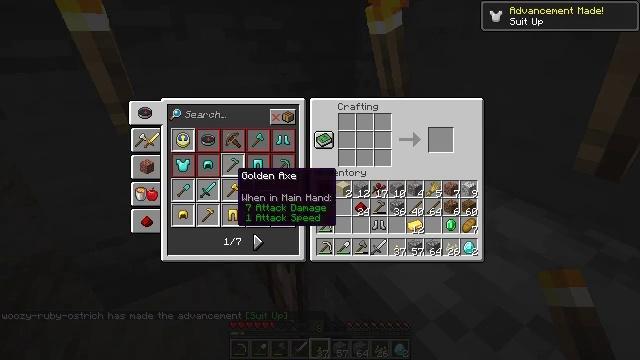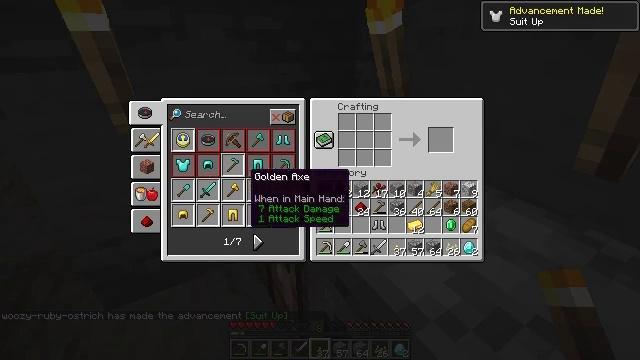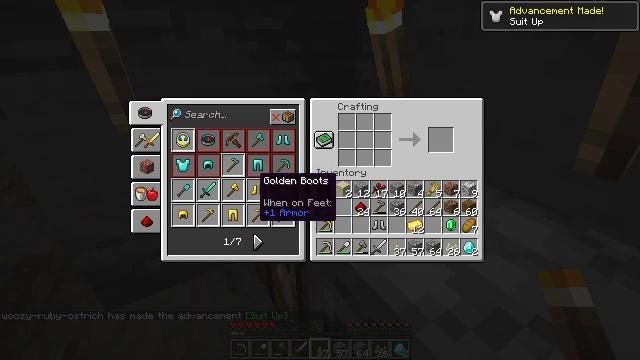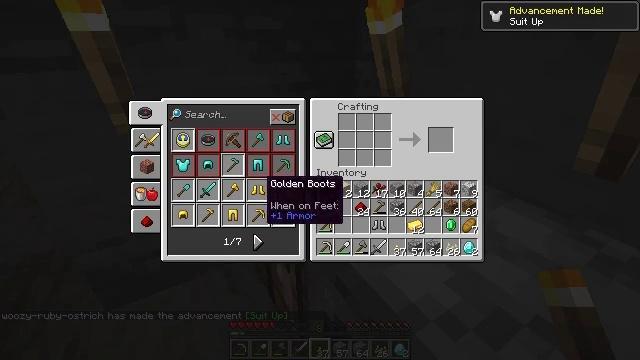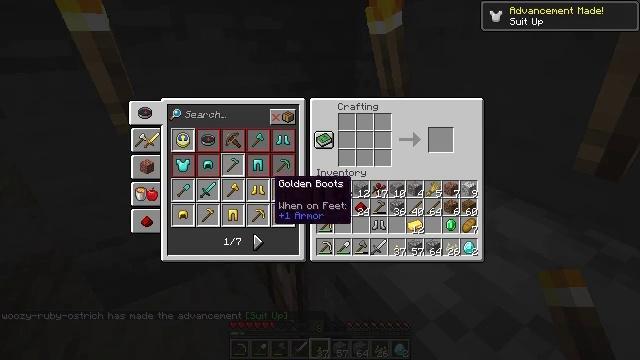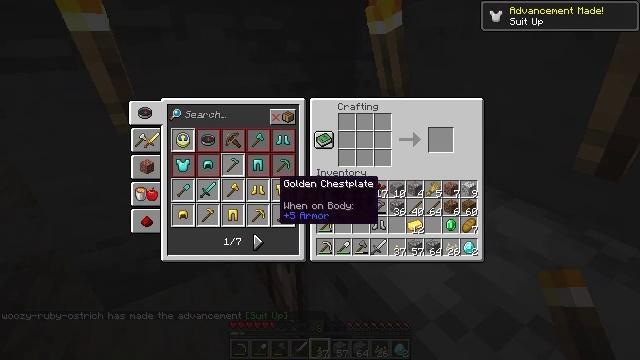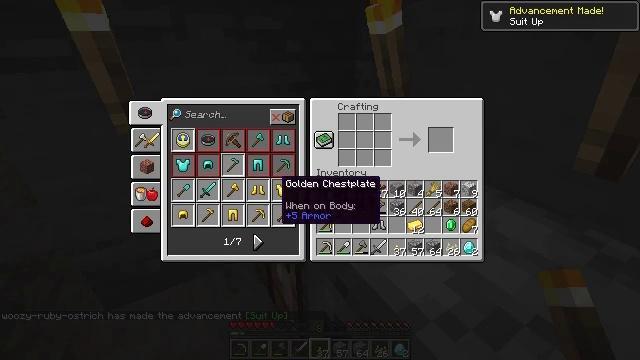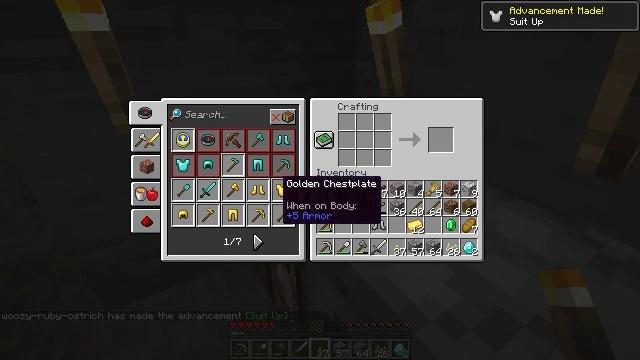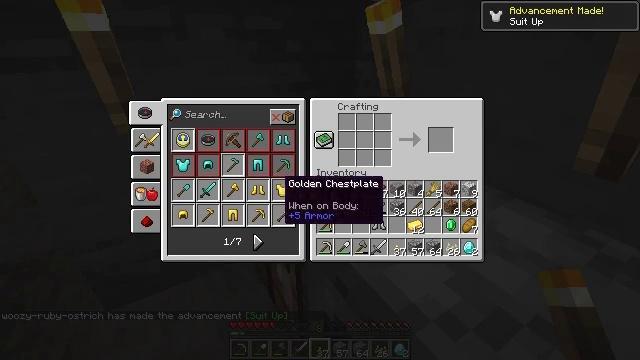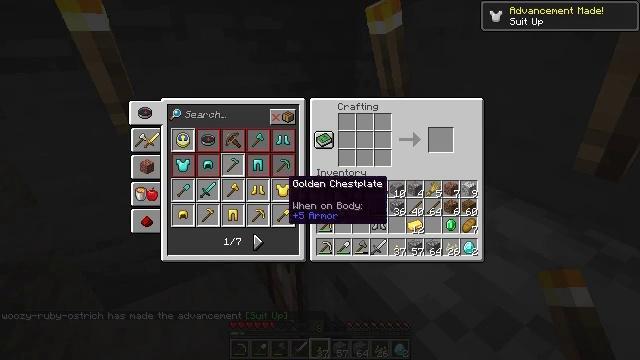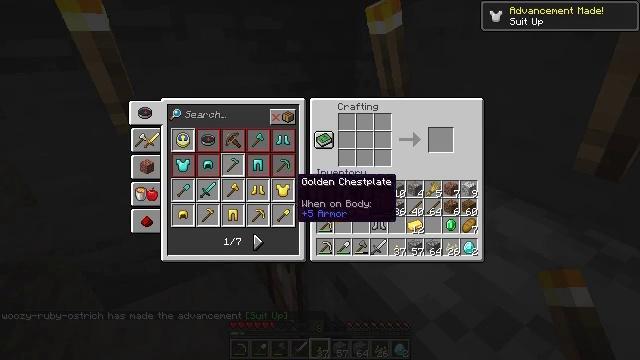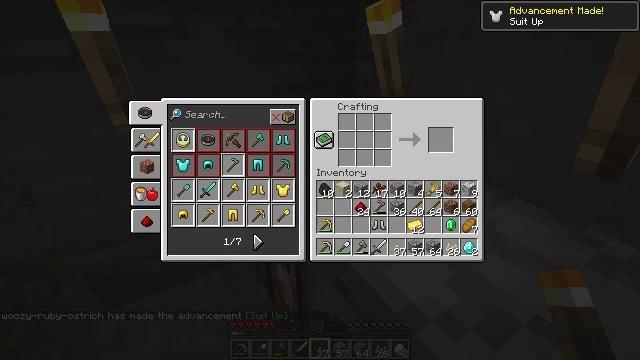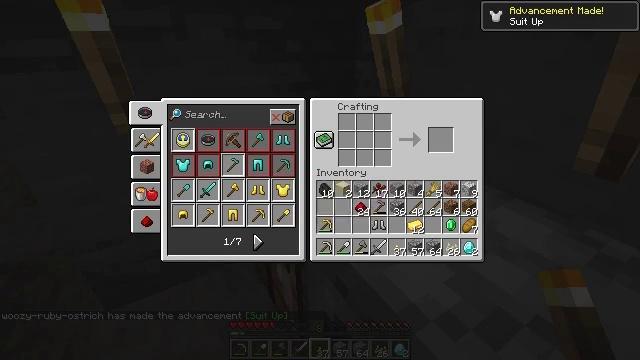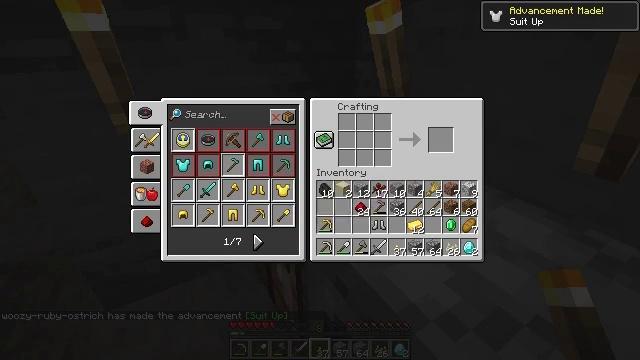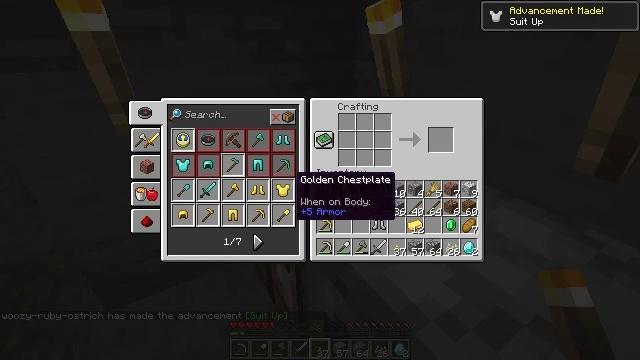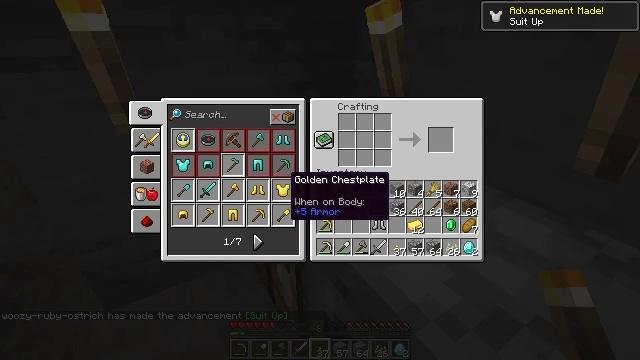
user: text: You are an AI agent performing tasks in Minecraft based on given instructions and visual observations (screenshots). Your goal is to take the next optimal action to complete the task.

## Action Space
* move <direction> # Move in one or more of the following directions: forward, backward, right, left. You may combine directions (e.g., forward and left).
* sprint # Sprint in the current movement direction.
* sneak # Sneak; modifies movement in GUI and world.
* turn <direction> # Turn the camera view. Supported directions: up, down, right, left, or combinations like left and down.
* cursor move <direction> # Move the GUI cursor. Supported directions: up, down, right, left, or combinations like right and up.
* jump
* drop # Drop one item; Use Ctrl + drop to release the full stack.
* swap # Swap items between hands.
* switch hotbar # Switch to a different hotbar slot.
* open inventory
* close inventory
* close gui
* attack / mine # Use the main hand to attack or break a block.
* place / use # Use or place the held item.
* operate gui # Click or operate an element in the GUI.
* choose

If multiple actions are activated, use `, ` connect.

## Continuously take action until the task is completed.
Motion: motion action
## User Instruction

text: Make the golden chestplate at a crafting table.
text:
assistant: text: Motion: cursor move right
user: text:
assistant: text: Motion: cursor move right
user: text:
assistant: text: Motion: no_op
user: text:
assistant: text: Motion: cursor move right
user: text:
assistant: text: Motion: no_op
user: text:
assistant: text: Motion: no_op
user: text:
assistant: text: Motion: no_op
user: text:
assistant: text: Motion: no_op
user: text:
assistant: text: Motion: no_op
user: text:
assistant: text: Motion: cursor move right
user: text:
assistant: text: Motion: cursor move right
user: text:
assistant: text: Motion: no_op
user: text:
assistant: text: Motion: no_op
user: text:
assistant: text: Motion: cursor move left
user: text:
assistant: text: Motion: no_op
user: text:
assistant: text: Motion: no_op
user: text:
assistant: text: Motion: operate gui
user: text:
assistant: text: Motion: operate gui
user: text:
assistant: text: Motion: no_op
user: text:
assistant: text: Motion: cursor move right
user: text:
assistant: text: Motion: cursor move right and up
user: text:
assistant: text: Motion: cursor move right and up
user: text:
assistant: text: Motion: cursor move right and up
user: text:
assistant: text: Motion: cursor move right
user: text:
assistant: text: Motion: no_op
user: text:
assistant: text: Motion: sneak
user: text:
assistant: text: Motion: sneak
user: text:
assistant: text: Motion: sneak
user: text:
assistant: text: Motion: sneak
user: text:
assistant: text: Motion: sneak, operate gui